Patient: sex M, age 52
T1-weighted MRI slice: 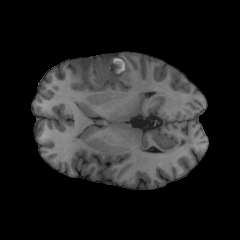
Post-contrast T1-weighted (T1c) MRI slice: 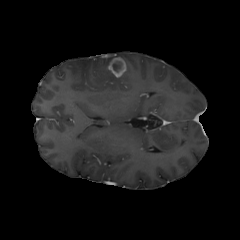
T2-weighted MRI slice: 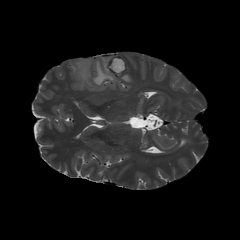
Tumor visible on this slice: yes
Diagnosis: Glioblastoma, IDH-wildtype
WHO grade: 4